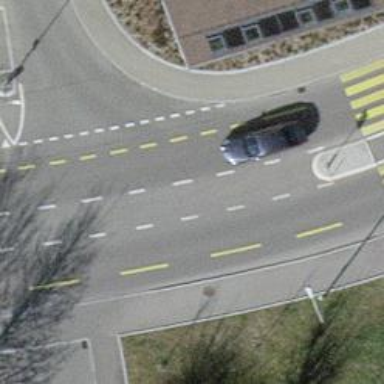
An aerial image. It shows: Primary road with asphalt surface and designated cycle lane.